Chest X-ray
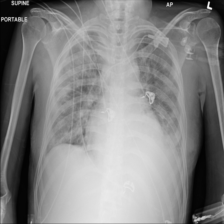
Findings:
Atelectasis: negative
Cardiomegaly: negative
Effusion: negative
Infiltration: negative
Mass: negative
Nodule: negative
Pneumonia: negative
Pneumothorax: negative
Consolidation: positive
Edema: negative
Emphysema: negative
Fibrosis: negative
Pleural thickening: negative
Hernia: negative